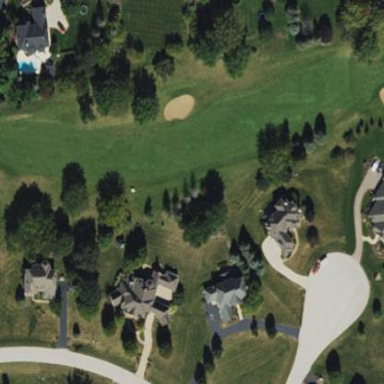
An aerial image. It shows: Grassy area designated as golf fairway.